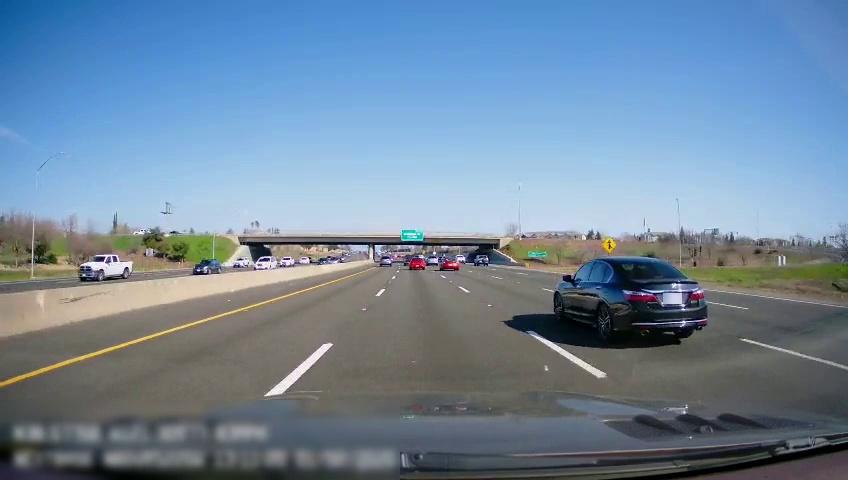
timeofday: Day
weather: Sunny
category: Drivable Space
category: Drivable Space
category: Vehicles | Truck
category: Vehicles | Car
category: Vehicles | SUV
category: Vehicles | SUV
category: Vehicles | SUV
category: Vehicles | SUV
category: Vehicles | SUV
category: Vehicles | Car
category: Vehicles | Car
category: Vehicles | Car
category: Vehicles | SUV
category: Vehicles | SUV
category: Vehicles | SUV
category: Vehicles | SUV
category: Vehicles | Truck
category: Vehicles | Truck
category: Lanes | Alternate Lane
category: Lanes | Current Lane
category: Lanes | Current Lane
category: Lanes | Alternate Lane
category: Lanes | Alternate Lane
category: Lanes | Alternate Lane
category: Traffic | Signs
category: Traffic | Signs
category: Traffic | Signs